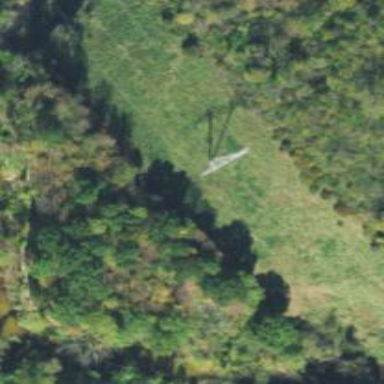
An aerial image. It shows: Lattice structure tower.